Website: crate-barrel
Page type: gifting
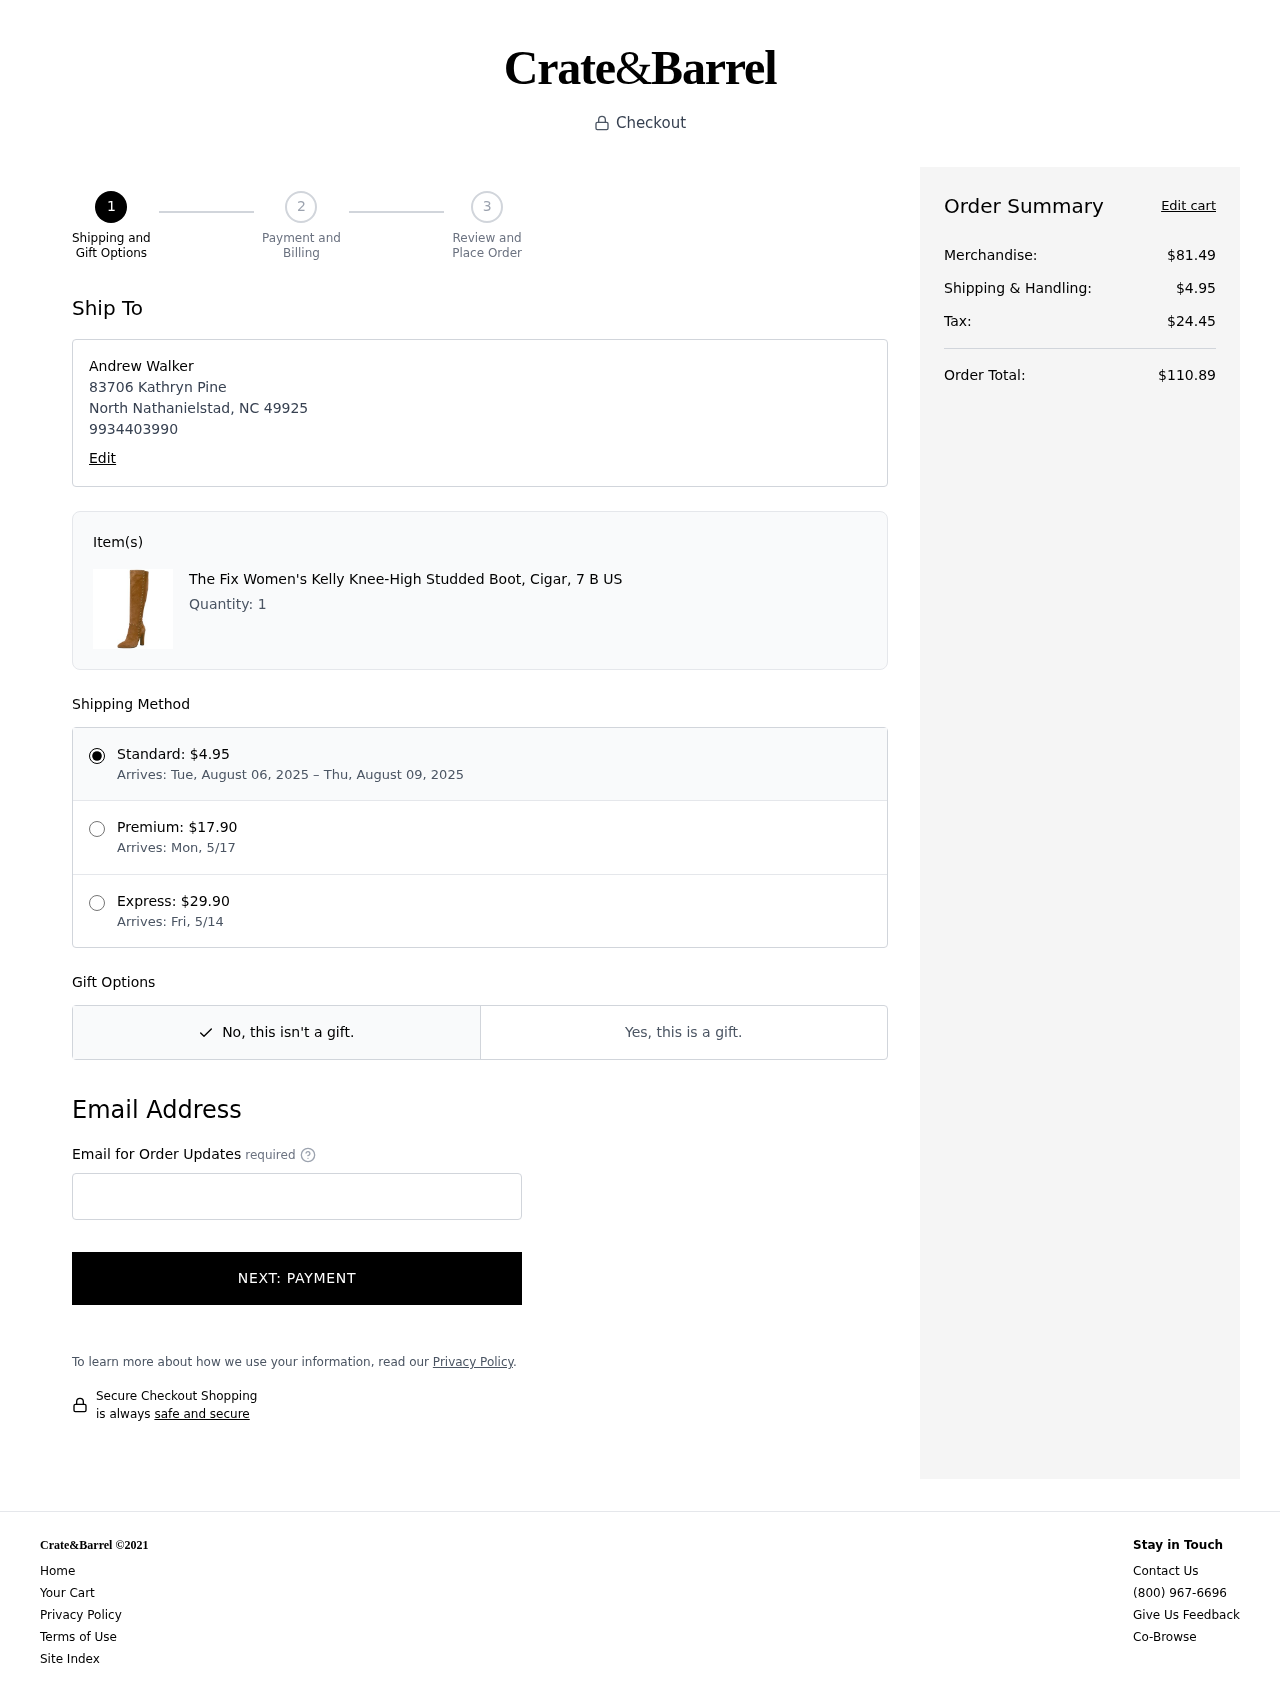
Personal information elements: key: PII_CITY
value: North Nathanielstad
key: PII_FULLNAME
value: Andrew Walker
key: PII_PHONE
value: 9934403990
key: PII_POSTCODE
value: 49925
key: PII_STATE_ABBR
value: NC
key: PII_STREET
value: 83706 Kathryn Pine
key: PII_EMAIL
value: andrew_walker@gmail.com
Product elements: key: PRODUCT1_NAME
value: The Fix Women's Kelly Knee-High Studded Boot, Cigar, 7 B US
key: PRODUCT1_QUANTITY
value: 1
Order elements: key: ORDER_SHIPPING_DATE
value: August 06, 2025
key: ORDER_DELIVERY_DATE
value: August 09, 2025
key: ORDER_SUBTOTAL
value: $81.49
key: ORDER_SHIPPING_COST
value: $4.95
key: ORDER_TAX
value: $24.45
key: ORDER_TOTAL
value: $110.89